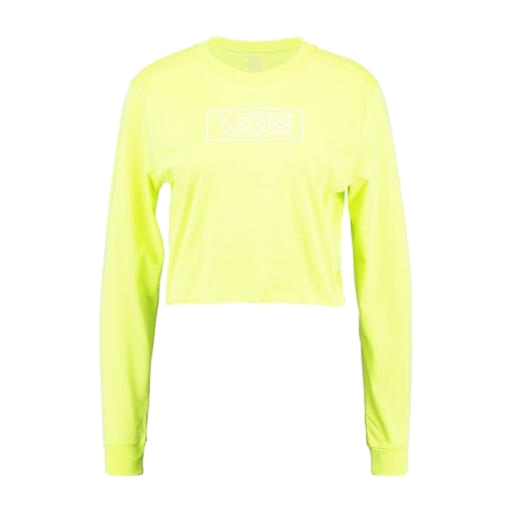
yellow iconic women's long-sleeved t-shirt, long sleeve tee, l/s top, white background